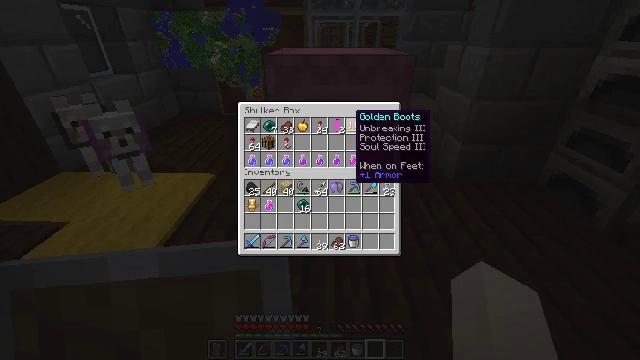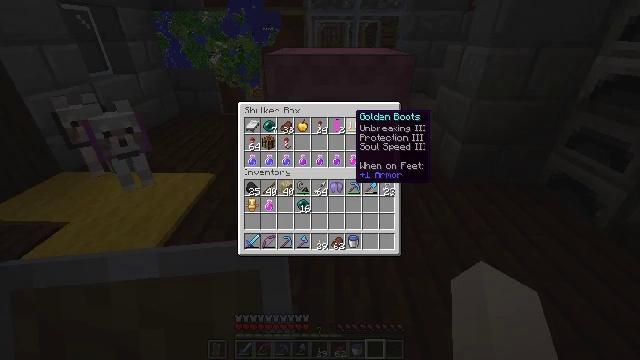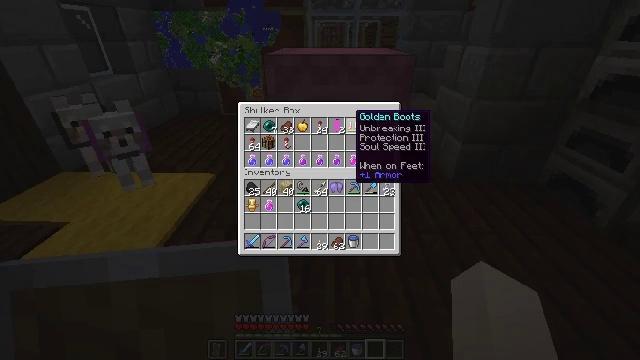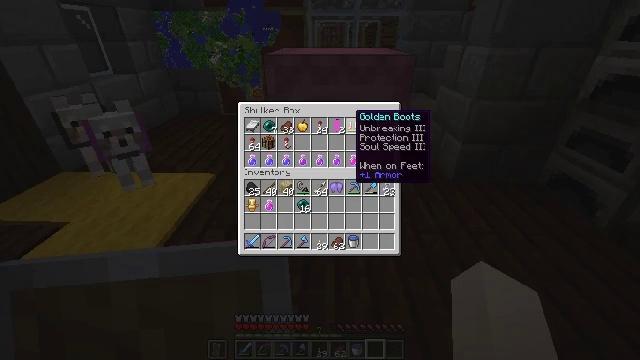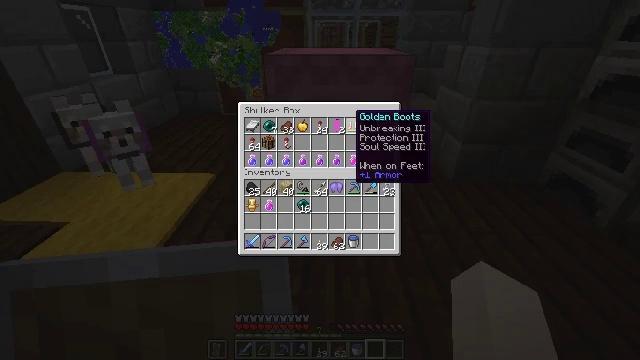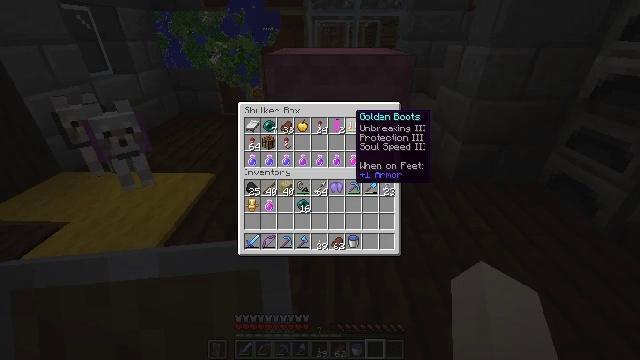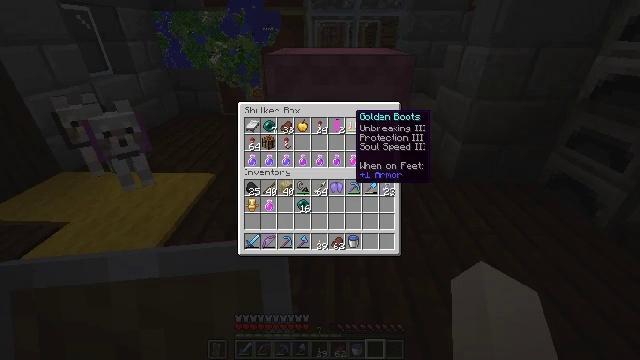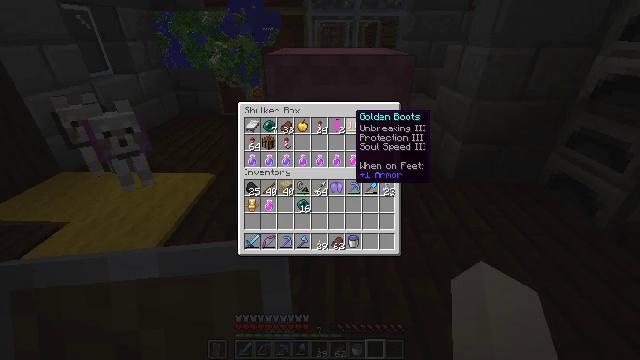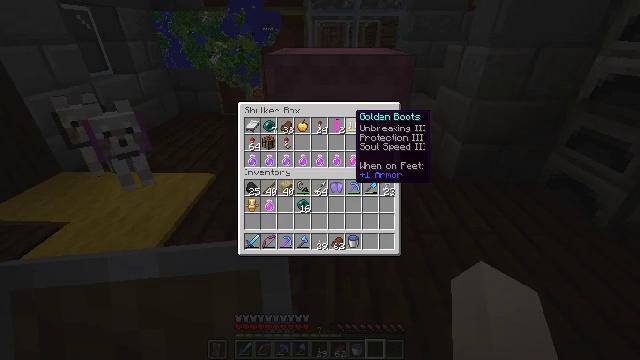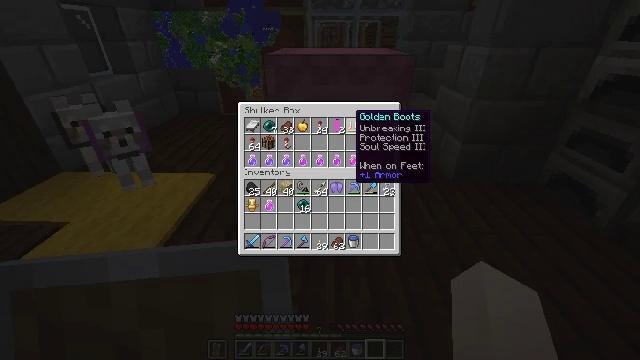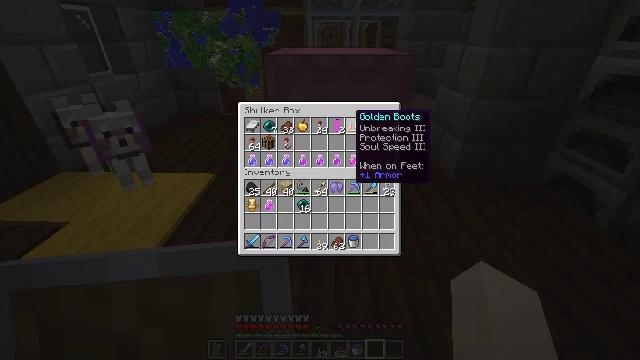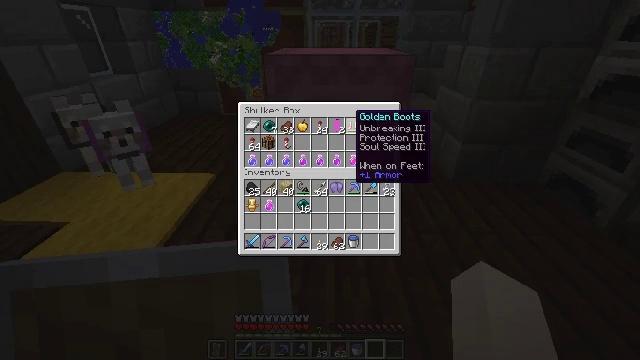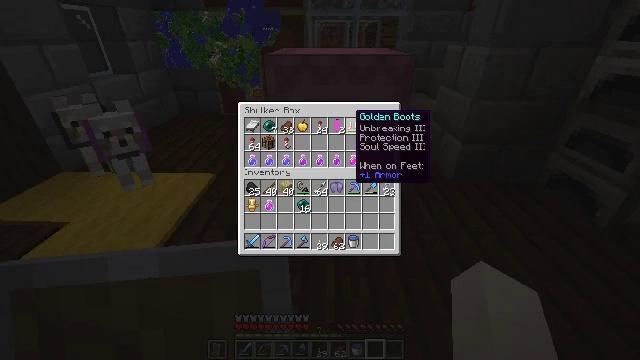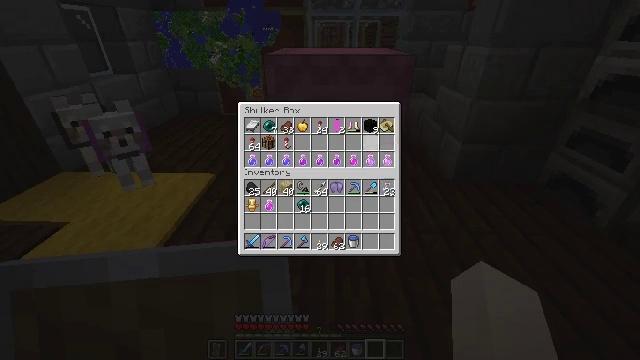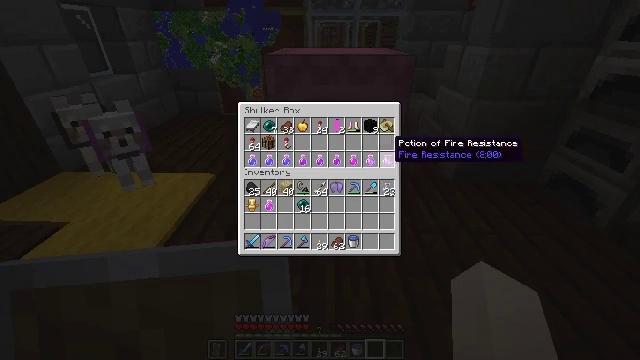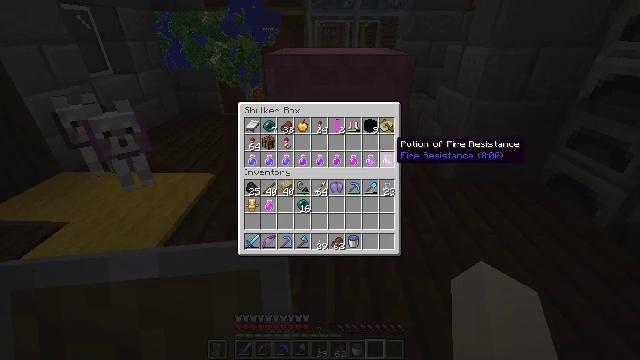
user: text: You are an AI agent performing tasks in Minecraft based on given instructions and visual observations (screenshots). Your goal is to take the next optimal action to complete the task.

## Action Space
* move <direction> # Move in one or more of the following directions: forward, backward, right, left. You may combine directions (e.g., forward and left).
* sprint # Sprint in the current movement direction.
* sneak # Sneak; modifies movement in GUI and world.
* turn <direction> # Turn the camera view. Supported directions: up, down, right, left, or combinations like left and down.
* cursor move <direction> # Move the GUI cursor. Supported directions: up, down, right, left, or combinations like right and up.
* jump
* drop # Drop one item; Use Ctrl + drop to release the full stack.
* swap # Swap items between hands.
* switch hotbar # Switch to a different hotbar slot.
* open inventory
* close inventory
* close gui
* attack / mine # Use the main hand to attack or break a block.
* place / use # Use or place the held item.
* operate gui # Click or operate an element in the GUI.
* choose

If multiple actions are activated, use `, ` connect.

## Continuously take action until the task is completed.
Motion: motion action
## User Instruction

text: Gather the pink shulker box for storage.
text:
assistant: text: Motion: no_op
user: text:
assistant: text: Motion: no_op
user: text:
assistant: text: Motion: no_op
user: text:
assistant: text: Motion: no_op
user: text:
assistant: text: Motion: no_op
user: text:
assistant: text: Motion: no_op
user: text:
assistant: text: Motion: no_op
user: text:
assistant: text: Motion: no_op
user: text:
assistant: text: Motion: no_op
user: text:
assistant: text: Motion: no_op
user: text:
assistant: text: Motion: no_op
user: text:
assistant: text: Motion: no_op
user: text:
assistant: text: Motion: cursor move right and down
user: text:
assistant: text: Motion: cursor move right
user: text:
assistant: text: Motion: no_op
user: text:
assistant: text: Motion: no_op
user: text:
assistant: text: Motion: no_op
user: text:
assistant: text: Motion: no_op
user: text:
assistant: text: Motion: no_op
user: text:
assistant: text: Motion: cursor move left and up
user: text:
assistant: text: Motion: no_op
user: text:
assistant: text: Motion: cursor move right and up
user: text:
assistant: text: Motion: no_op
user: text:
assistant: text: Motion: no_op
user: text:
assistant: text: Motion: cursor move down
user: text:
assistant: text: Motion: cursor move right and down
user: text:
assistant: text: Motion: cursor move left
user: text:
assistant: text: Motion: cursor move left and up
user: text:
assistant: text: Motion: cursor move left and up
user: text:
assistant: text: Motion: cursor move right and down